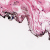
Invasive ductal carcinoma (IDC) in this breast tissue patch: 0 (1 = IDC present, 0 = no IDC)